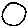
Label: circle